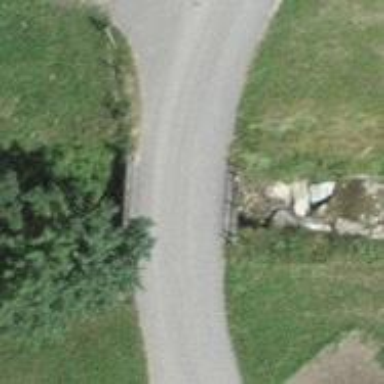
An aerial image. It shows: Culvert tunnel.